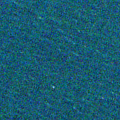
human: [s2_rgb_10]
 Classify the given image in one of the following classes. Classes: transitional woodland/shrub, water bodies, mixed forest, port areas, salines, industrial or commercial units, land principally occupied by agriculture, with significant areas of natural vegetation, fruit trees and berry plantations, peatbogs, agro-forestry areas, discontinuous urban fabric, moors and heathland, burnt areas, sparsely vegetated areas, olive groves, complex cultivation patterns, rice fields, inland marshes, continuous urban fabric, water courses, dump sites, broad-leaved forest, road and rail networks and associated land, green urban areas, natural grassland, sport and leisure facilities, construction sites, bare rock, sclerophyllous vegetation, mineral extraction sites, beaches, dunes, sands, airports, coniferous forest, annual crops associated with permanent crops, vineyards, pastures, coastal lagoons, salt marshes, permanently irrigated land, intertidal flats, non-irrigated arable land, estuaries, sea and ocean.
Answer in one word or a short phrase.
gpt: sea and ocean